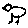
Label: bird